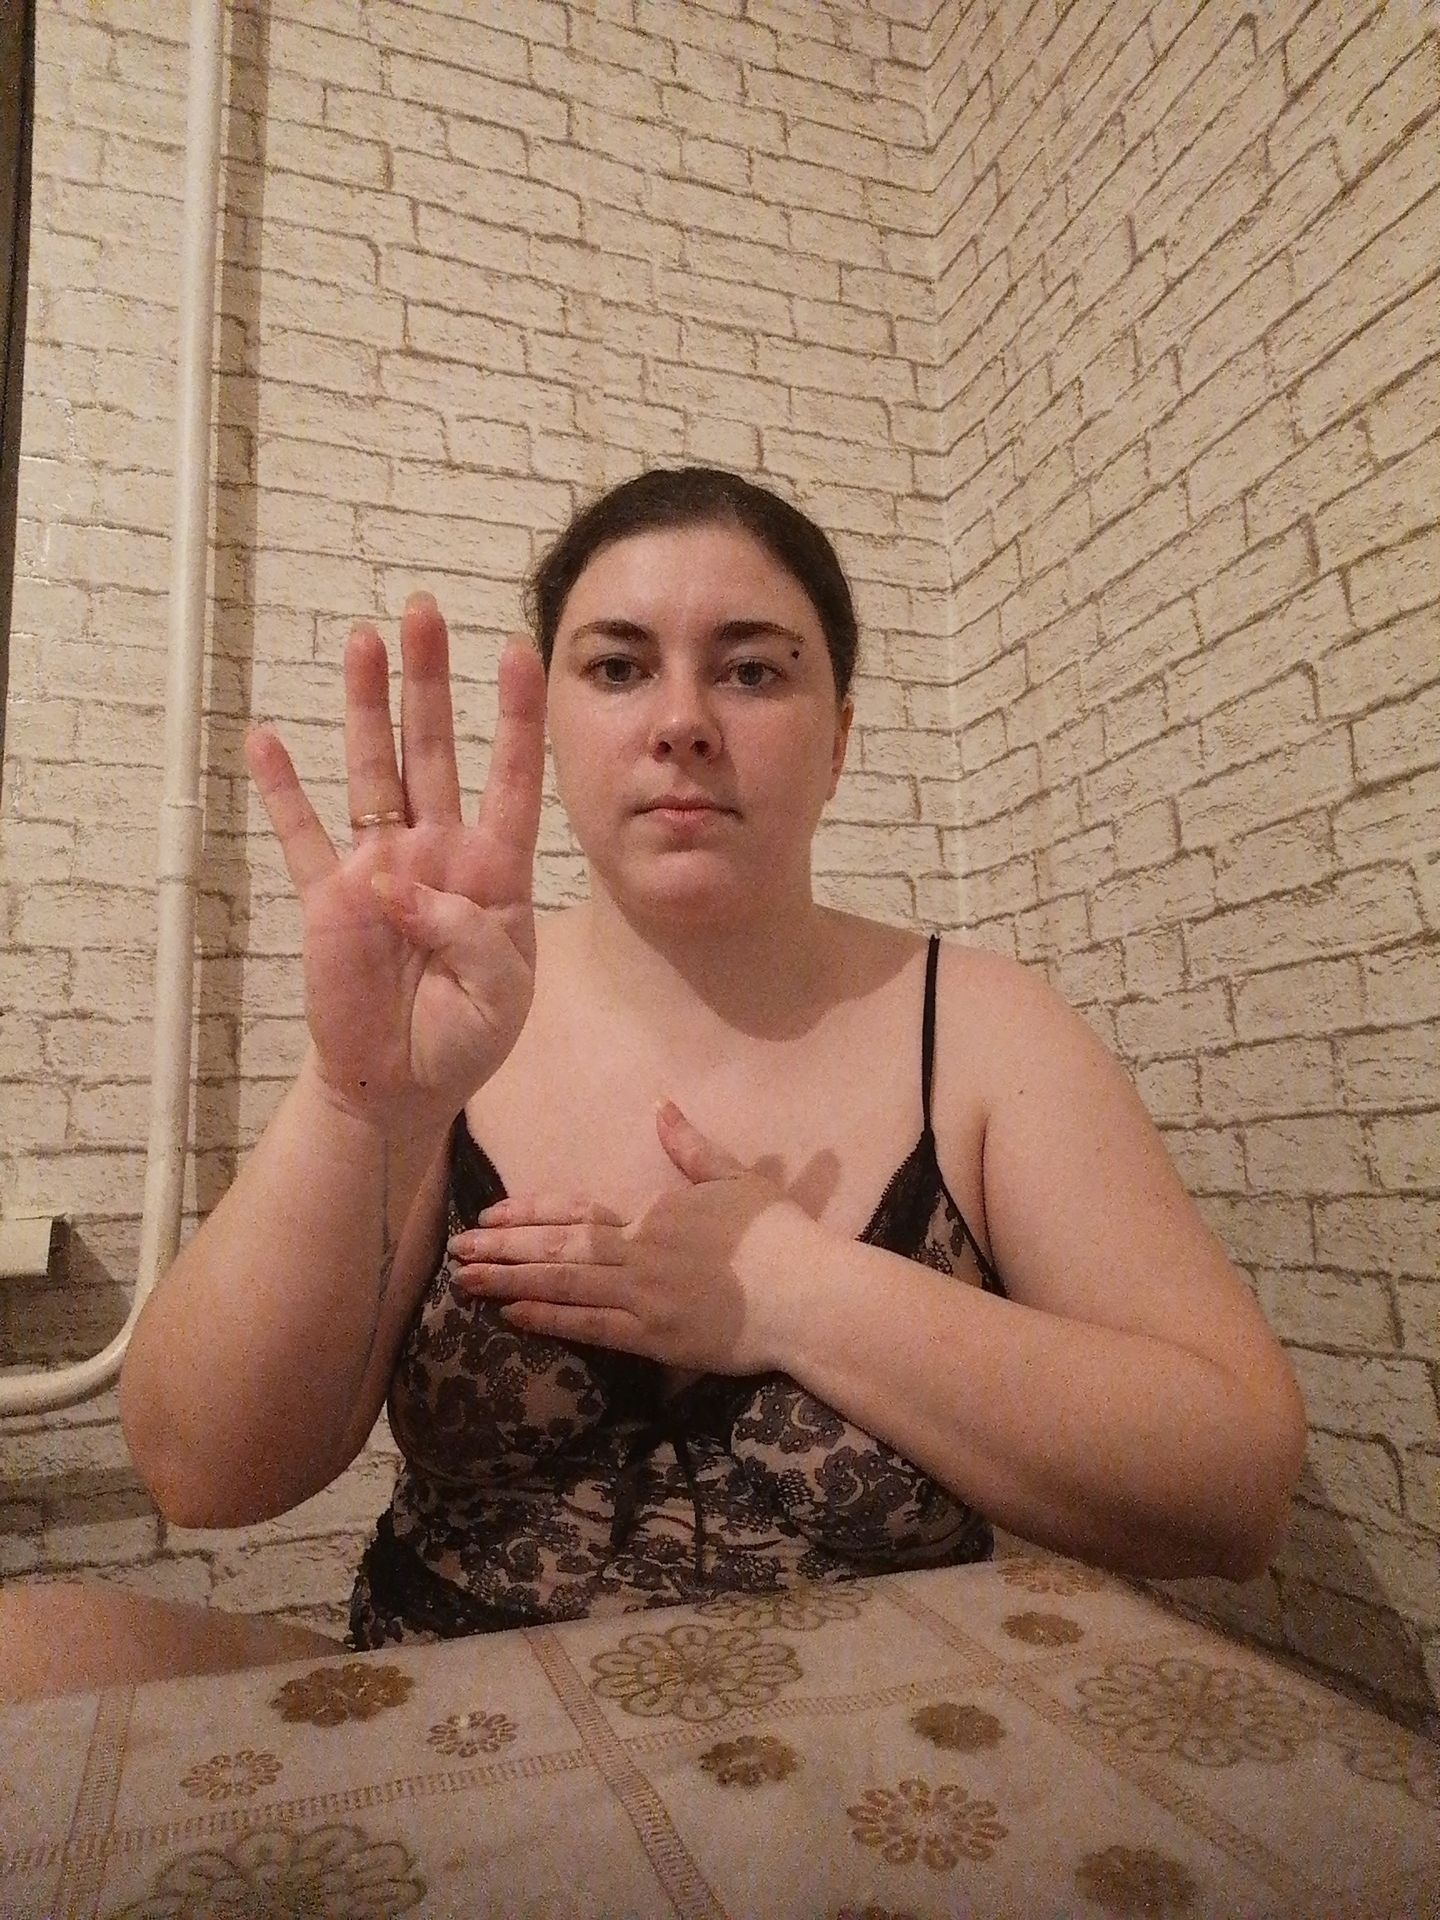
Label: noise